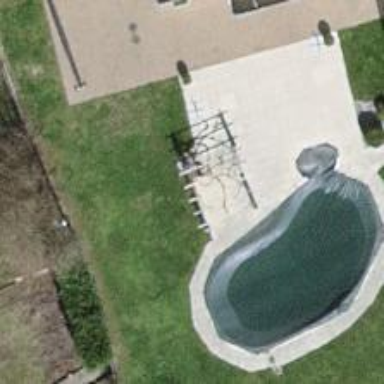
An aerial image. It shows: Swimming pool located in leisure land.